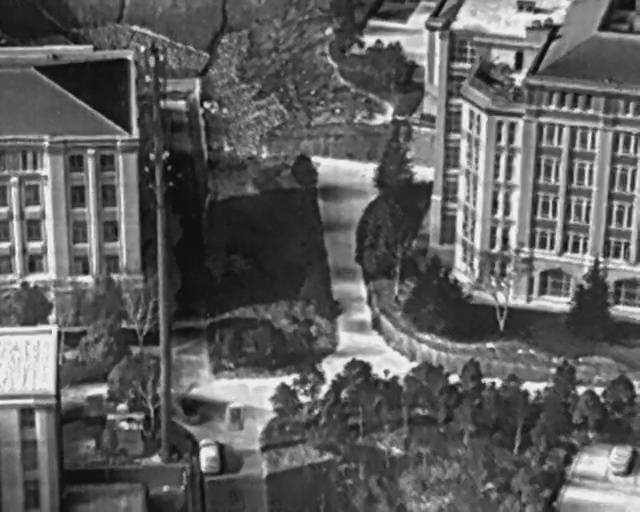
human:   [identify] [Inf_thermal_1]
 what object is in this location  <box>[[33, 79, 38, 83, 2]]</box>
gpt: <ref>1 small car at the bottom</ref>